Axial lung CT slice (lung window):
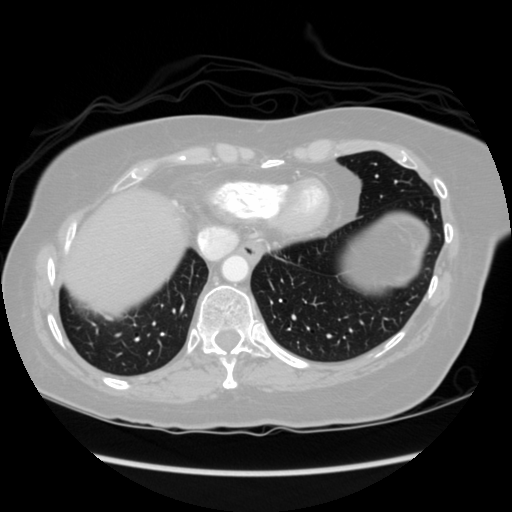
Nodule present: no